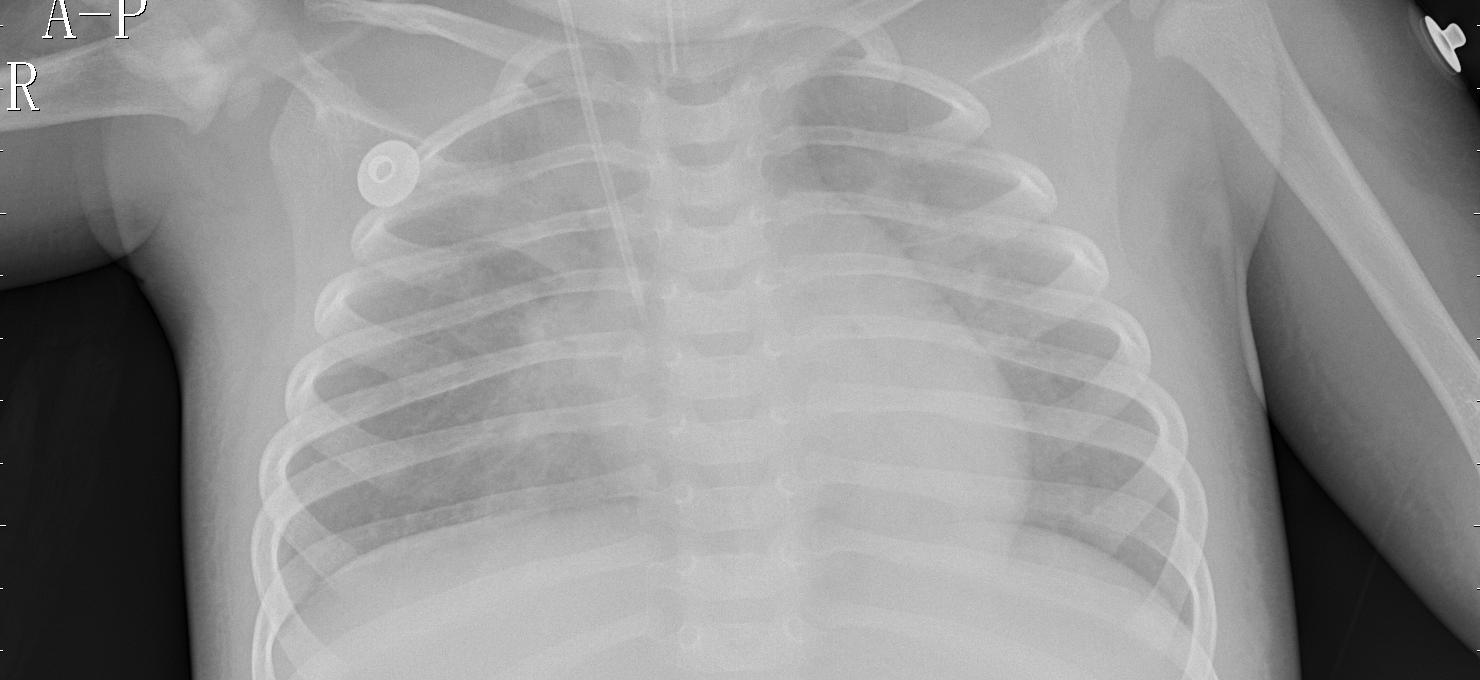
Diagnosis: PNEUMONIA